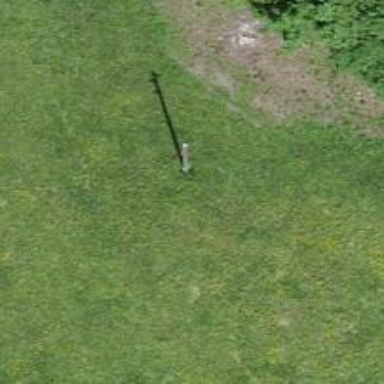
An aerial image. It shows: Power pole.